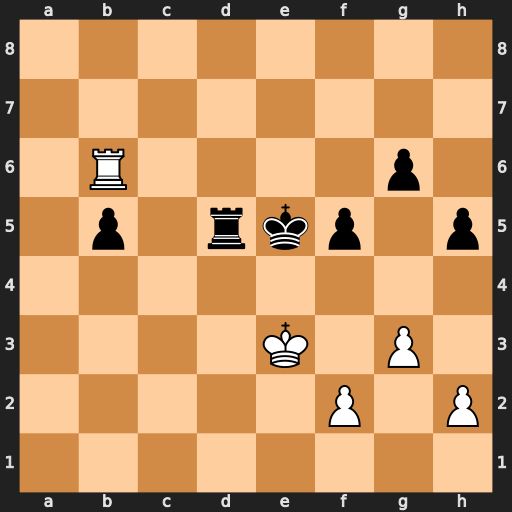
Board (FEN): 8/8/1R4p1/1p1rkp1p/8/4K1P1/5P1P/8
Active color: w
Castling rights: -
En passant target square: -
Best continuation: f4#